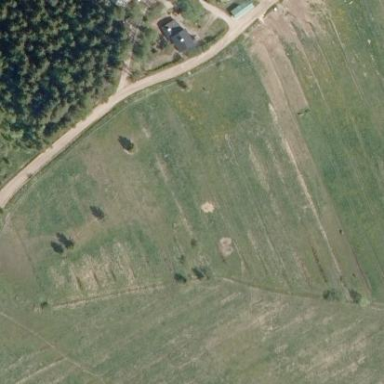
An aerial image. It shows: Farmland used for equestrian activities.